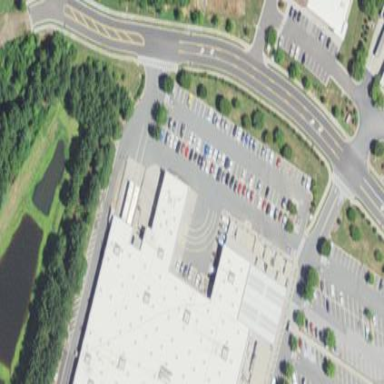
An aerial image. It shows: Parking area with surface.